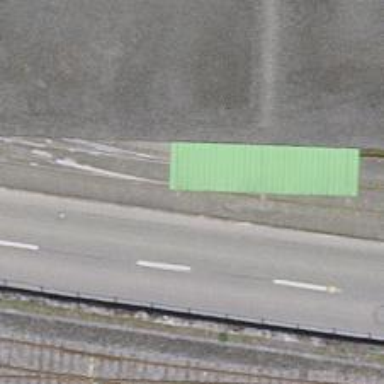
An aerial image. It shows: Railway switch.